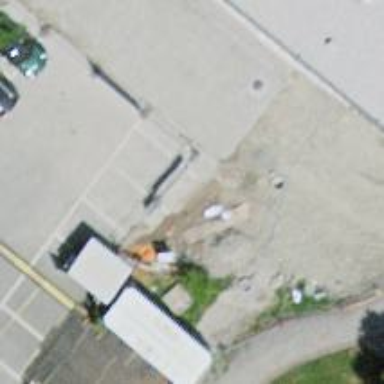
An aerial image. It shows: Charging station.